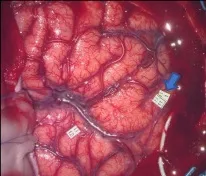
Case 7. Left panels show ON results, right panels AN results. Panels (E, F) Screenshot of intraoperative positive cortical sites with tag 1 PoG for ON, and tags 11 + 12 on PoG and the middle STG for AN.
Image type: medical_photograph (other_medical_photograph)